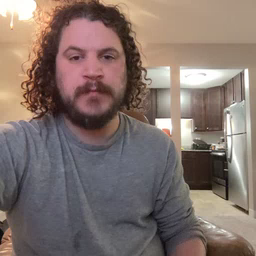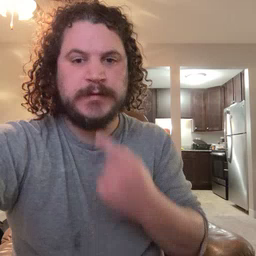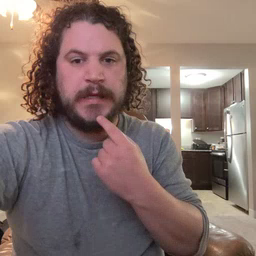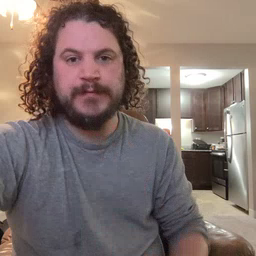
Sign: say